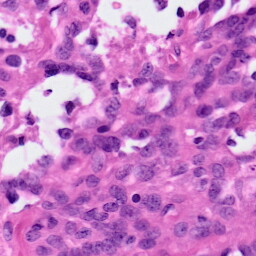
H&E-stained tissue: Ovarian